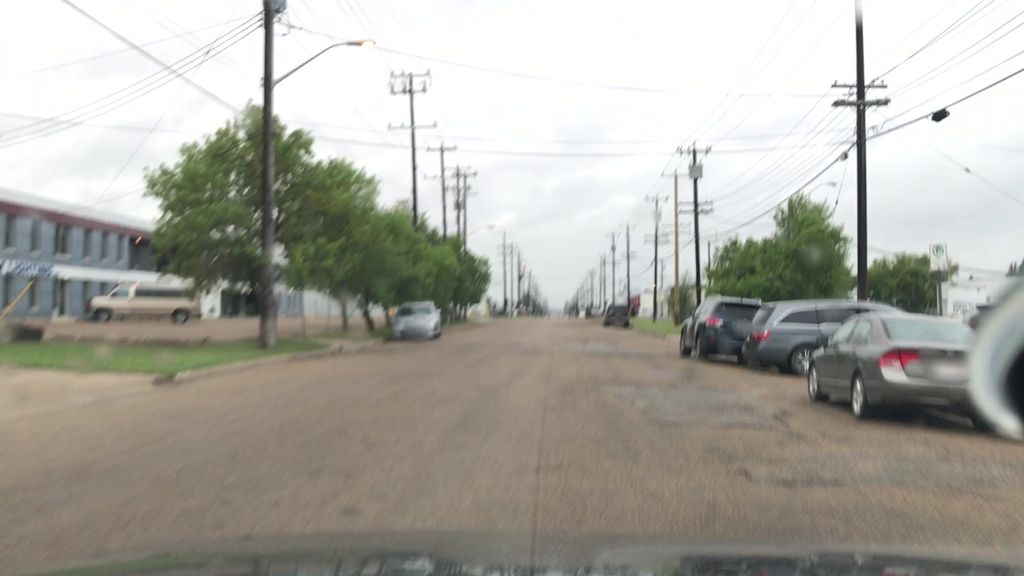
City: edmonton